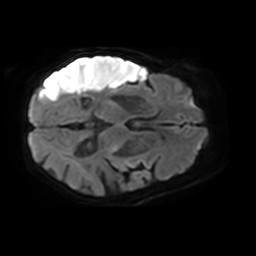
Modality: TRACE
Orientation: axial
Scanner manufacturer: philips
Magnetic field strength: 3 T
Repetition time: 3.876 s
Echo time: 0.05903 s